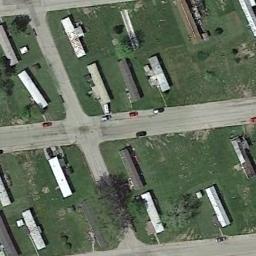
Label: mobile_home_park